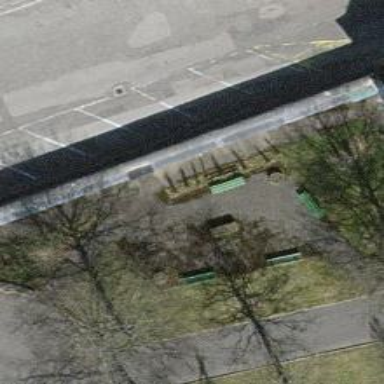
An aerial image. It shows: Bench for seating.